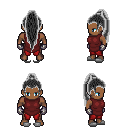
a pixel art fantasy rpg character, male body template, human, dark skin, maroon tunic, red pants, gray extra-long topknot hairstyle, metal gloves, white slippers, four views (front, back, left, right), 2x2 character sprite sheet, small pixel art, hard edges, no anti-aliasing